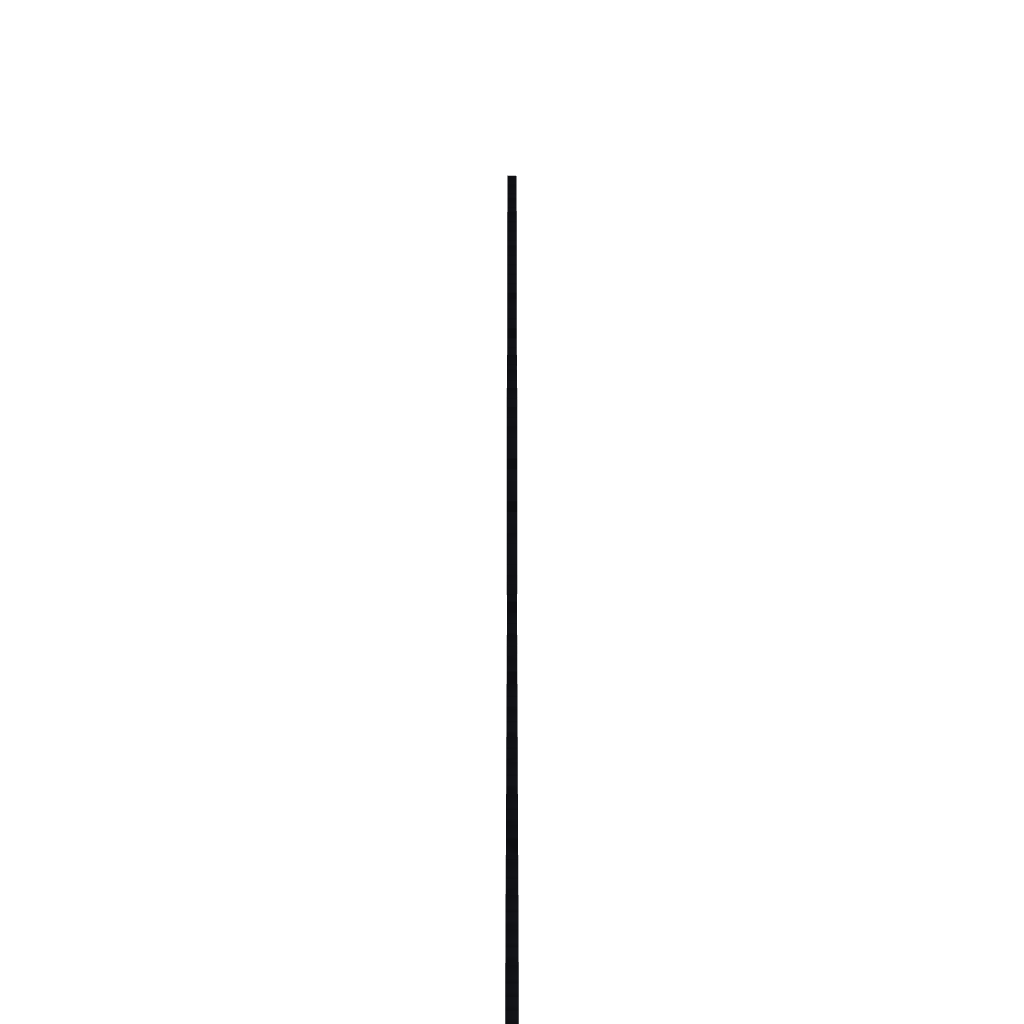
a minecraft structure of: Mega man